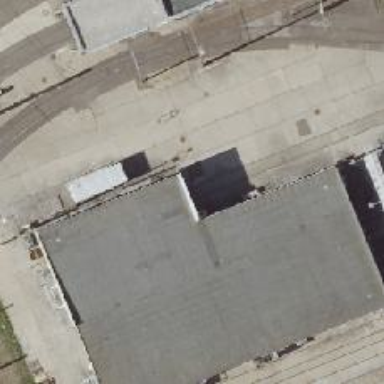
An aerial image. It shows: Abandoned electrified railway siding with building passage tunnel.